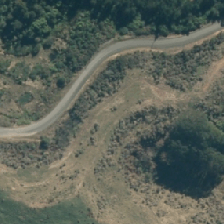
Land cover: grose_broom